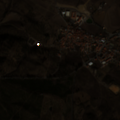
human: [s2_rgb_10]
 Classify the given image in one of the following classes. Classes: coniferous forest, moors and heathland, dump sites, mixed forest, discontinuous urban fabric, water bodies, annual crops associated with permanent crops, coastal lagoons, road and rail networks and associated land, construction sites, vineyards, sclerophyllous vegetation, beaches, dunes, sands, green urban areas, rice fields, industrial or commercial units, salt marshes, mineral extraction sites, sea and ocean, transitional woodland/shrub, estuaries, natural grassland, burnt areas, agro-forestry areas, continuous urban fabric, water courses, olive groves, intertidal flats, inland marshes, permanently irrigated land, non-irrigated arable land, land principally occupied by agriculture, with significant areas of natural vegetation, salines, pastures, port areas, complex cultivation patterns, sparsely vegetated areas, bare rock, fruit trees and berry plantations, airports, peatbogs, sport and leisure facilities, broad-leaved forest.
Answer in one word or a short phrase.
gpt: discontinuous urban fabric, non-irrigated arable land, fruit trees and berry plantations, land principally occupied by agriculture, with significant areas of natural vegetation, transitional woodland/shrub